Question: '''
from PyQt5 import QtGui, QtCore, QtWidgets
class Window(QtWidgets.QWidget):
def __init__(self):
QtWidgets.QWidget.__init__(self)
self.label = QtWidgets.QLabel(self)
self.label.setSizePolicy(QtWidgets.QSizePolicy.Ignored, QtWidgets.QSizePolicy.Ignored)
self.label.resize(800, 600)
self.label.setContentsMargins(0, 0, 0, 0);
self.pixmap = QtGui.QPixmap("image.jpg")
self.label.setPixmap(self.pixmap)
self.label.setMinimumSize(1, 1)
self.label.installEventFilter(self)
layout = QtWidgets.QVBoxLayout(self)
layout.addWidget(self.label)
def eventFilter(self, source, event):
if (source is self.label and event.type() == QtCore.QEvent.Resize):
self.label.setPixmap(self.pixmap.scaled(
self.label.size(), QtCore.Qt.KeepAspectRatio))
return super(Window, self).eventFilter(source, event)
if __name__ == '__main__':
import sys
app = QtWidgets.QApplication(sys.argv)
window = Window()
window.show()
window.resize(800, 600)
sys.exit(app.exec_())
'''
This is my application, my goal is simple - have an image that fills the whole window and resizes after the window resize.
This code works okay in resizing the image, but the label doesn't cover the whole window, I have those "borders". How can I remove them/resize the label to window size?
I am working on Windows if this changes things.

That is the effect I get now.
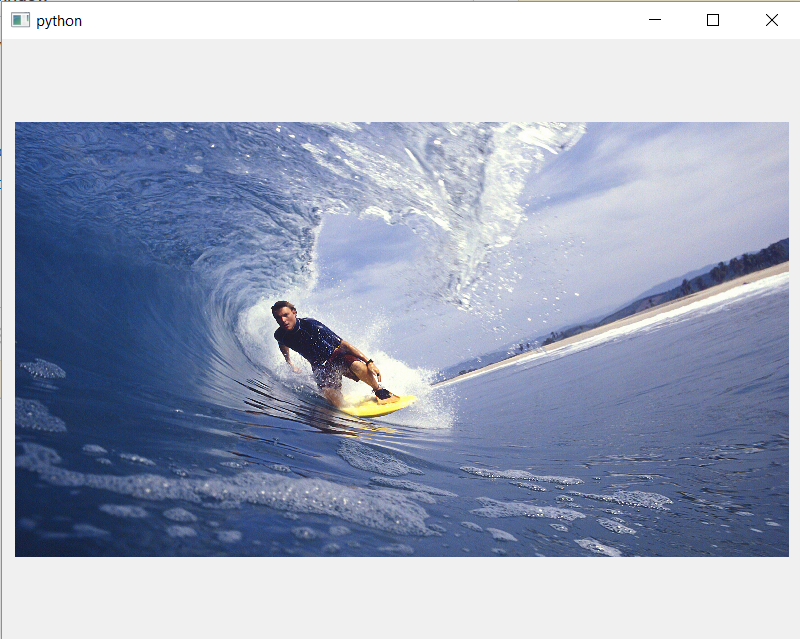
Answer: I solved it in PyQt4, so I'm not 100% sure if it will work for PyQt5, but I guess it should (some minor modifications might be needed, e.g. import PyQt5 instead of PyQt4).
'''
from PyQt4 import QtGui, QtCore
class Window(QtGui.QWidget):
def __init__(self):
QtGui.QWidget.__init__(self)
self.label = QtGui.QLabel(self)
self.label.resize(800, 600)
pixmap1 = QtGui.QPixmap("image.png")
self.pixmap = pixmap1.scaled(self.width(), self.height())
self.label.setPixmap(self.pixmap)
self.label.setMinimumSize(1, 1)
def resizeEvent(self, event):
pixmap1 = QtGui.QPixmap("image.png")
self.pixmap = pixmap1.scaled(self.width(), self.height())
self.label.setPixmap(self.pixmap)
self.label.resize(self.width(), self.height())
if __name__ == '__main__':
import sys
app = QtGui.QApplication(sys.argv)
window = Window()
window.show()
window.resize(800, 600)
sys.exit(app.exec_())
'''
The most important for you is definition of 'resizeEvent'. You could use already defined 'self.pixmap' and just resize it, but the quality of the image would degrade the more resizing you use. Therefore, it's better always create new 'pixmap' scaled to current 'width' and 'height' of the 'Window'.